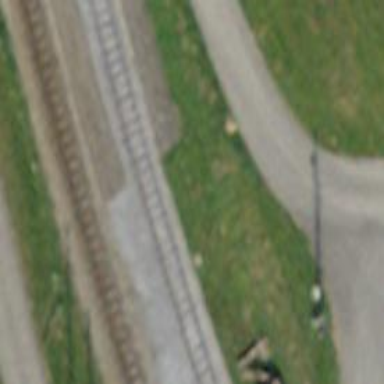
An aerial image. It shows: Railway platform.